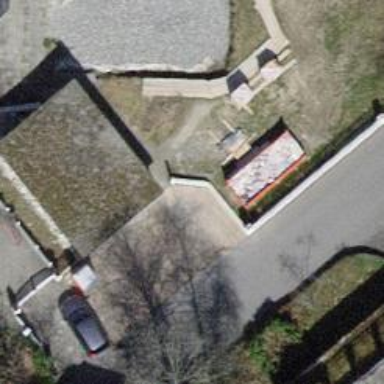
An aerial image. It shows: Group of garages.